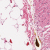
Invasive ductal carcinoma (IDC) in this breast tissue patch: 0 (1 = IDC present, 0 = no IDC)